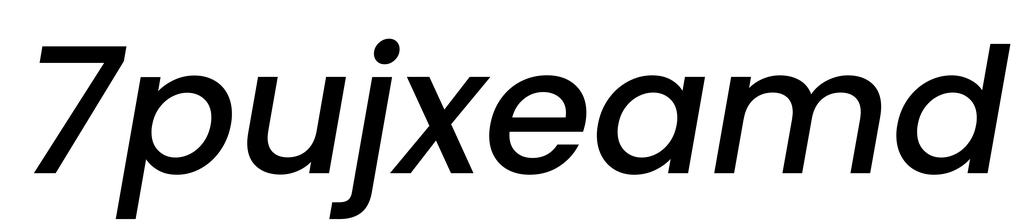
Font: Poppins-MediumItalic